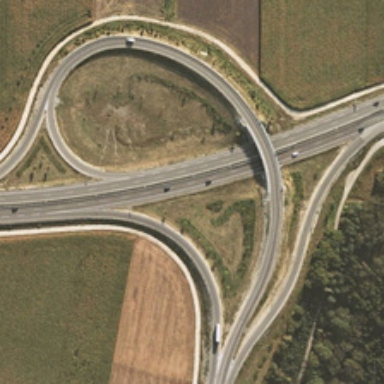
A viaduct surrounded by farmland and a belt of trees is combined with a ring shaped road in one side and a triquetrous road in the other side .